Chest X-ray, PA view. Patient: 56 years old, sex M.
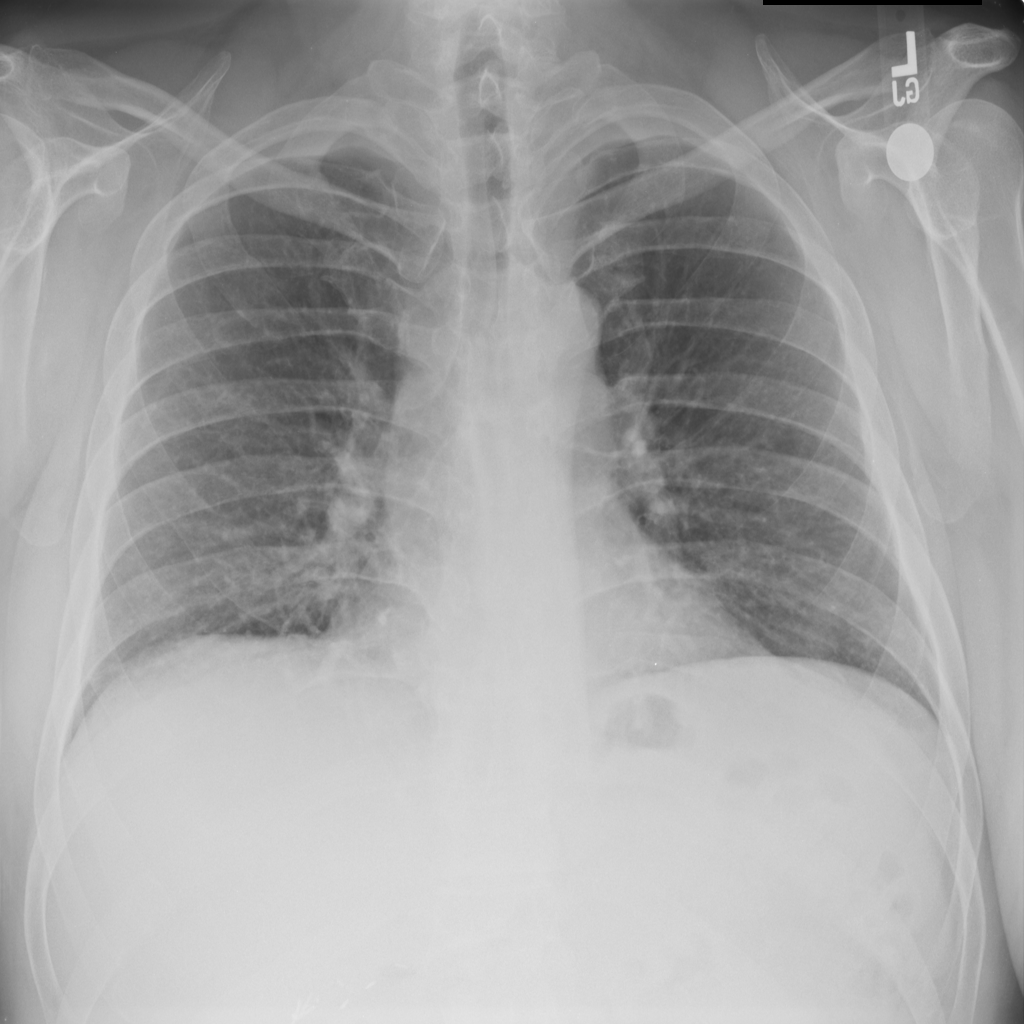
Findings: No Finding